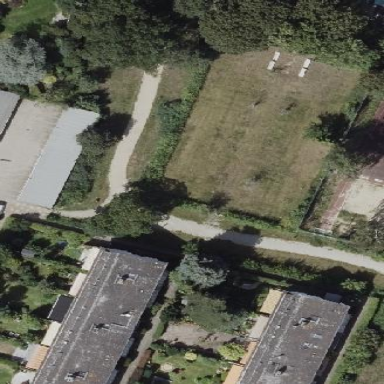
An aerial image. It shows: Garden area designated for leisure land.